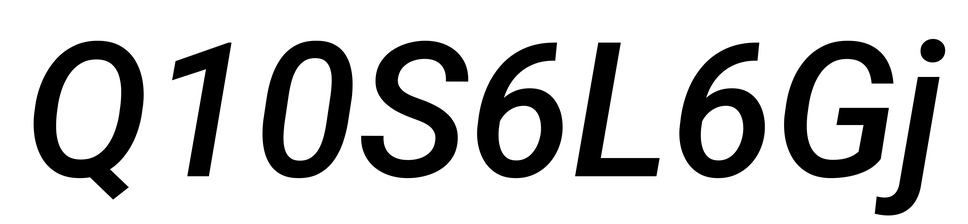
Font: Roboto-Italic_Medium_Italic